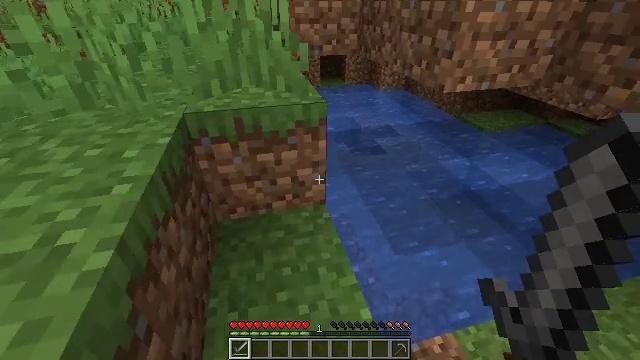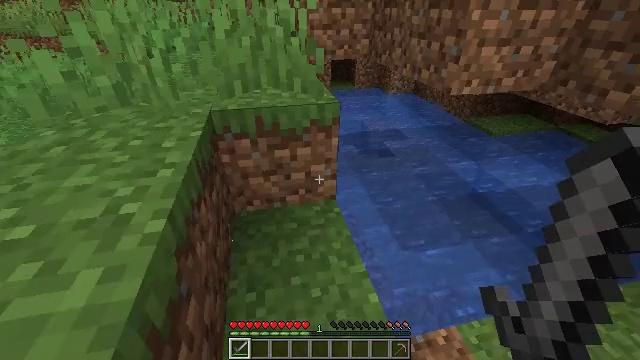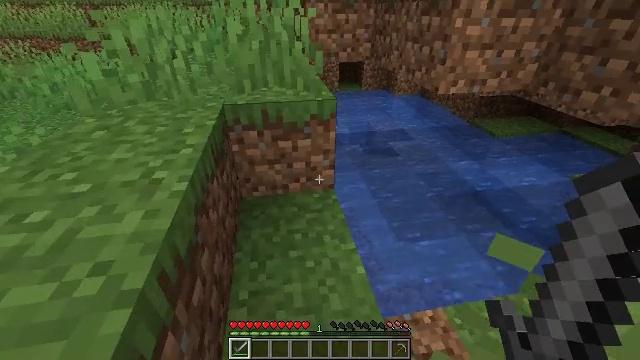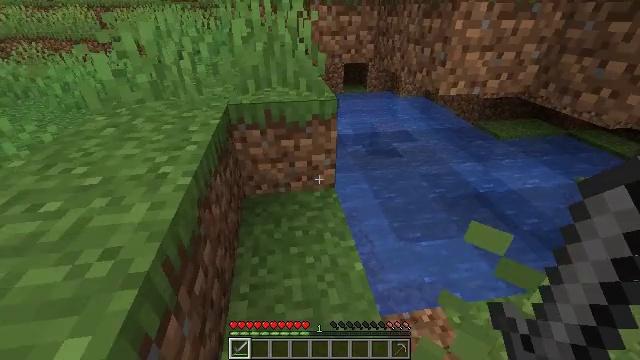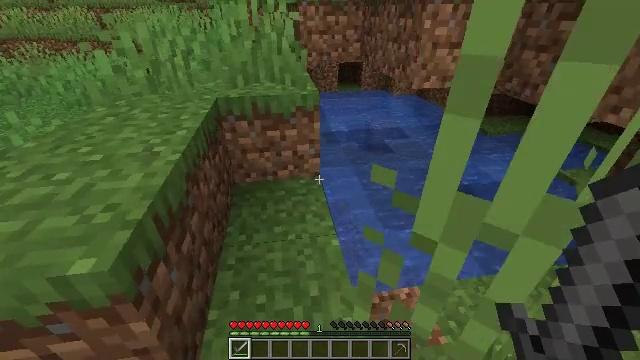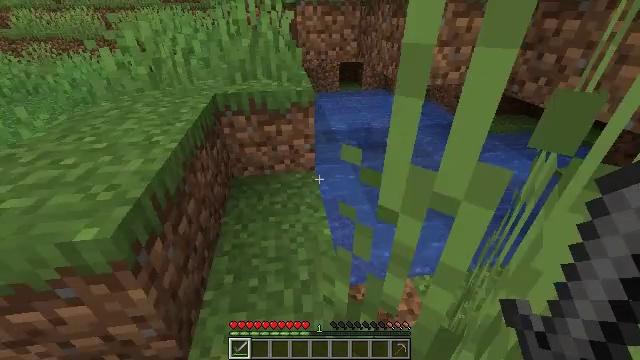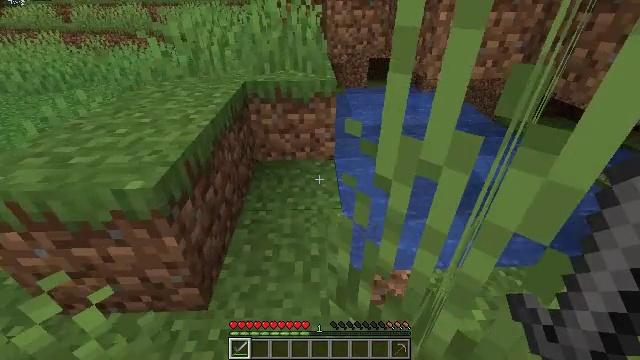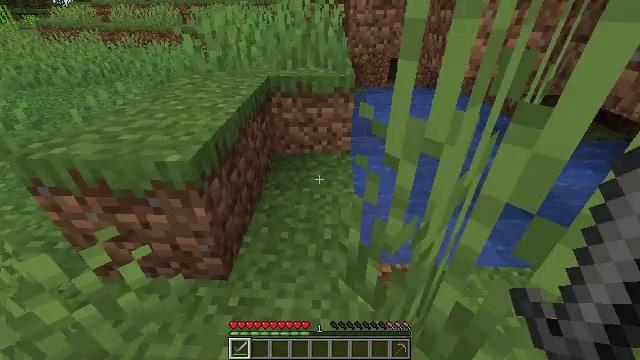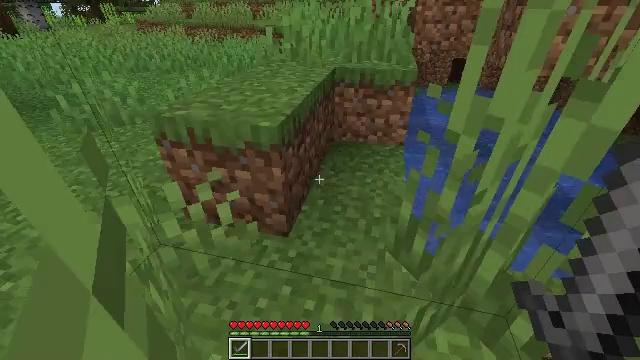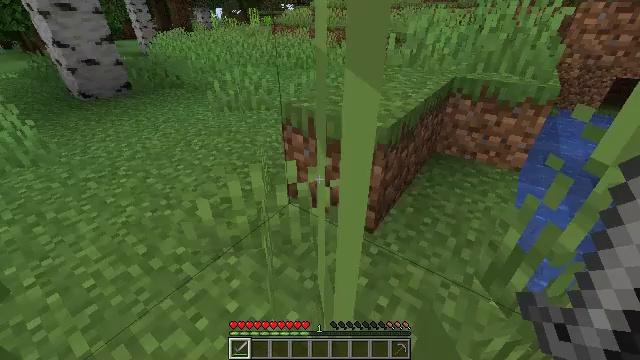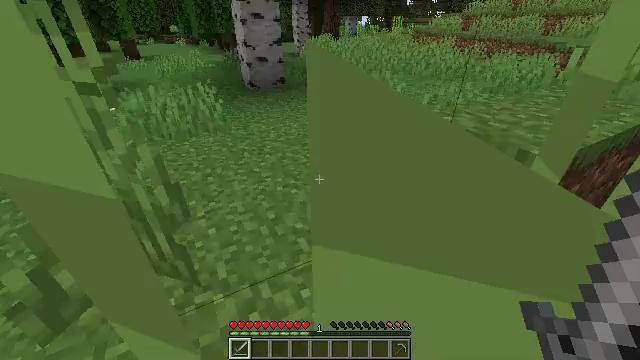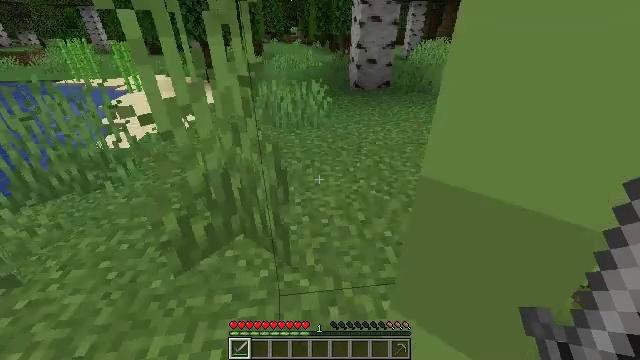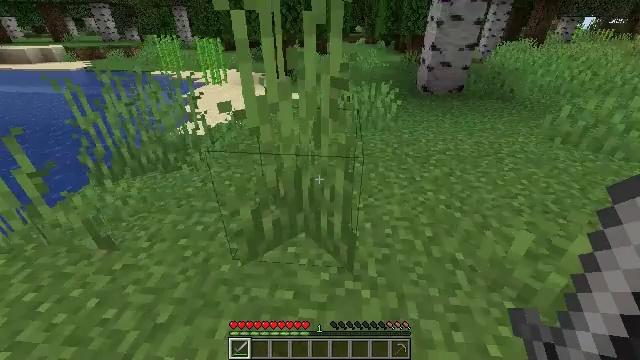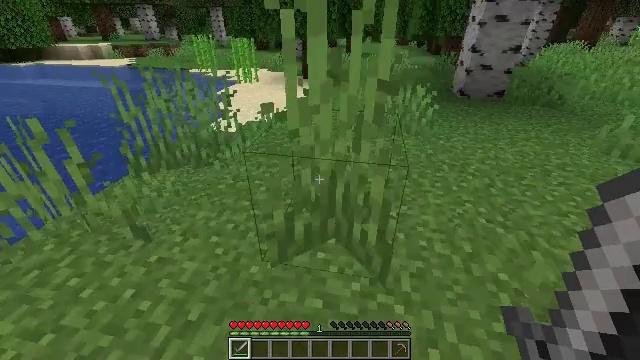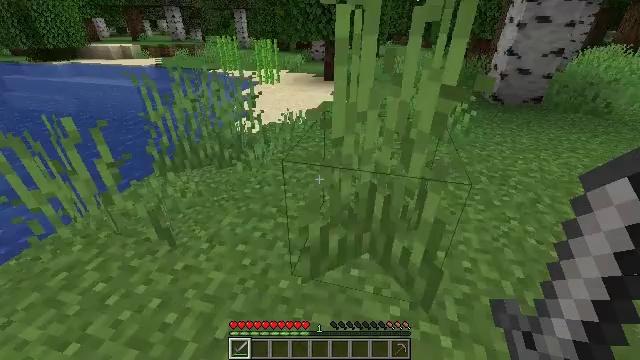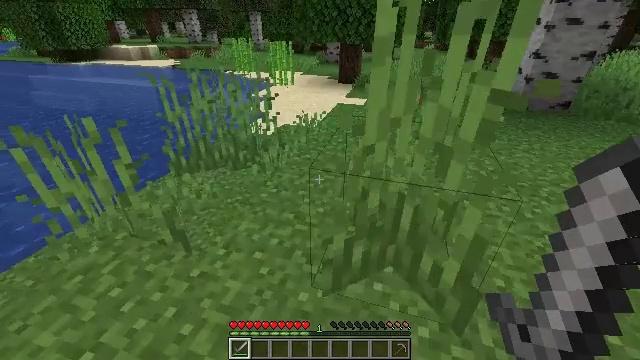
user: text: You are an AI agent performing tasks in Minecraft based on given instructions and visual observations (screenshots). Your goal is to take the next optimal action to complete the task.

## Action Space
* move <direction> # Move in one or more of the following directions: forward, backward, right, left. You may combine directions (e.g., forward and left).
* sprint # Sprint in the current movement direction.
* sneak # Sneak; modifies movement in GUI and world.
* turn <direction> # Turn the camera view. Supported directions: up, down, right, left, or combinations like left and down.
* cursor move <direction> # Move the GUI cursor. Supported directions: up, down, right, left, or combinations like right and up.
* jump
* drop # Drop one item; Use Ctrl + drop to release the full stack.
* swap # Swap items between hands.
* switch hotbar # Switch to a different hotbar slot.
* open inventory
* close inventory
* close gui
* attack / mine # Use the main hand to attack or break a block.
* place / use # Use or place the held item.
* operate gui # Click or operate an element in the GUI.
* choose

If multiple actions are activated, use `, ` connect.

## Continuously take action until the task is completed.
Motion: motion action
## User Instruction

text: Open the furnace and cook cod.
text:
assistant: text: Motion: move back and move right, turn left
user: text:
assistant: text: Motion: move back and move right, turn left
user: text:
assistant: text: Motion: move back and move right, turn left
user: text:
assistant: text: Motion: move back and move right
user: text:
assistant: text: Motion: move back and move right
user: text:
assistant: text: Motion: move back and move right, turn left
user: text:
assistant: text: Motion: move back and move left, turn left
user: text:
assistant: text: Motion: move back and move left, turn left
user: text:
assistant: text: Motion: move back and move left, turn left
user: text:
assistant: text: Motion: move left, turn left and up
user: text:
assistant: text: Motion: move left, turn left
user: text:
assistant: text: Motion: move forward and move left, turn left
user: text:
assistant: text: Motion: move forward and move left, turn left
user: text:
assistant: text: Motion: move forward and move left, turn left
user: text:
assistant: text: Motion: move forward, turn left
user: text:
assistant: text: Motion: move forward, turn left
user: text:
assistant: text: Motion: move forward, turn left
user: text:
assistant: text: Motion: move forward
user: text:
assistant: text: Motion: move forward
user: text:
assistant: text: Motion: move forward
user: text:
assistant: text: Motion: move forward
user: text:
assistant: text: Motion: move forward
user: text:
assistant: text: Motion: move forward, turn up
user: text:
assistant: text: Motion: move forward, turn left and up
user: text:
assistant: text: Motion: move forward, turn left and up
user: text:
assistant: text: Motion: move forward, turn left and up
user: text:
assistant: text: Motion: move forward
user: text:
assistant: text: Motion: move forward
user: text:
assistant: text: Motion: move forward
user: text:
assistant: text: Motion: move forward